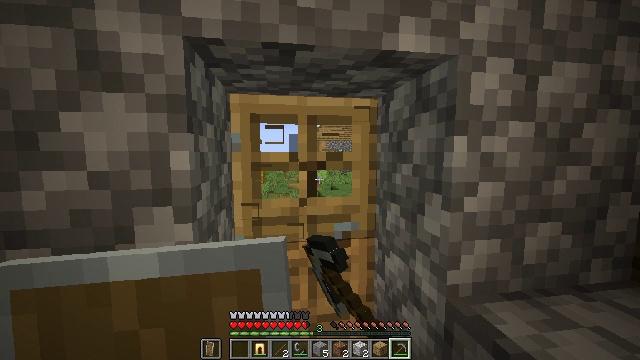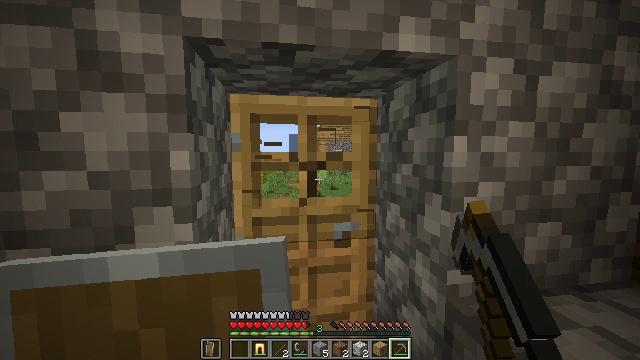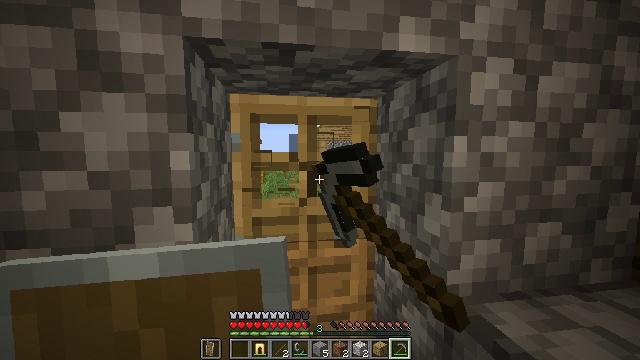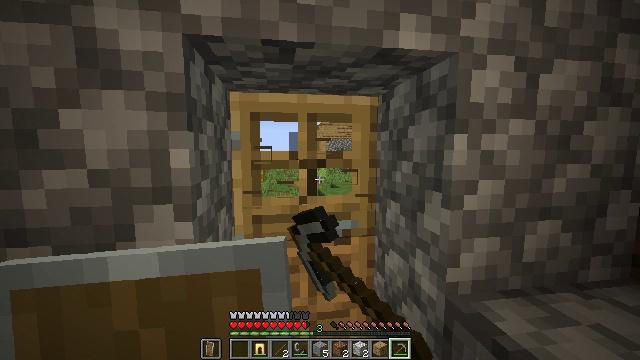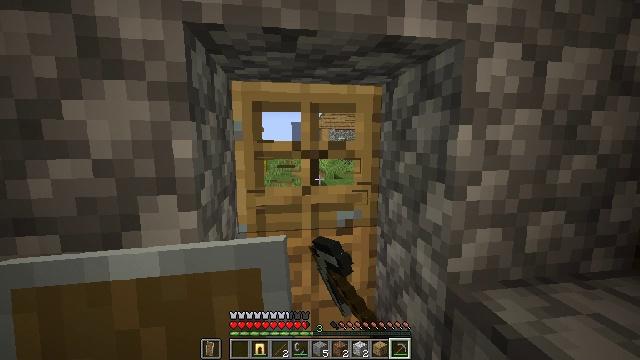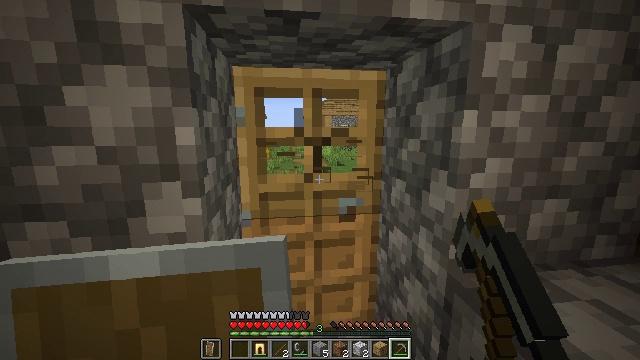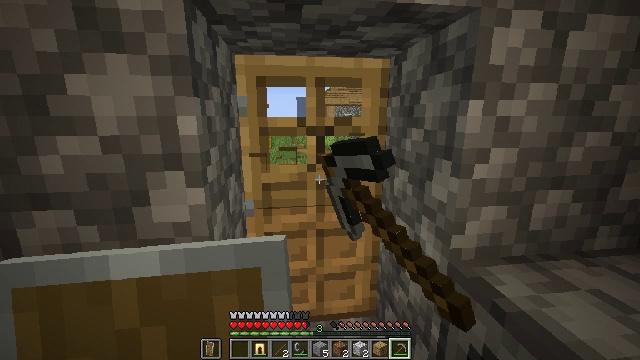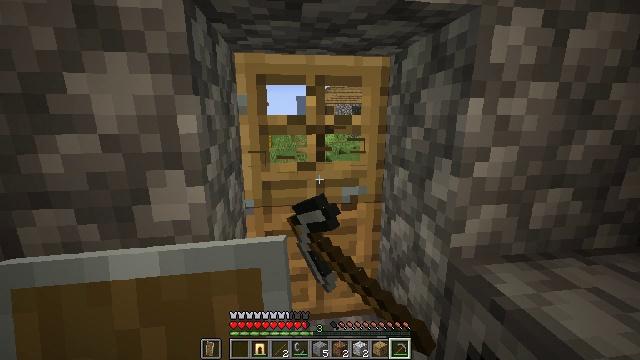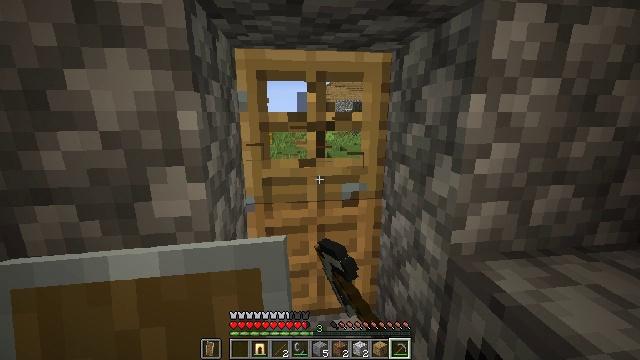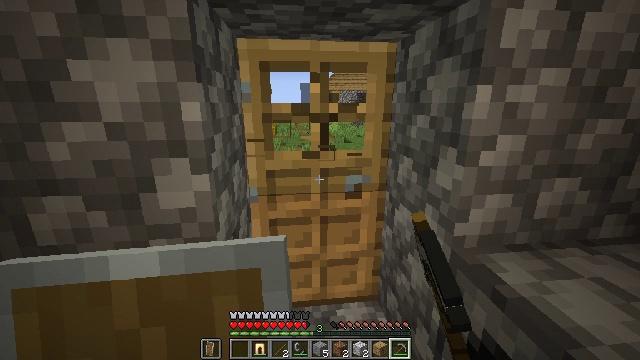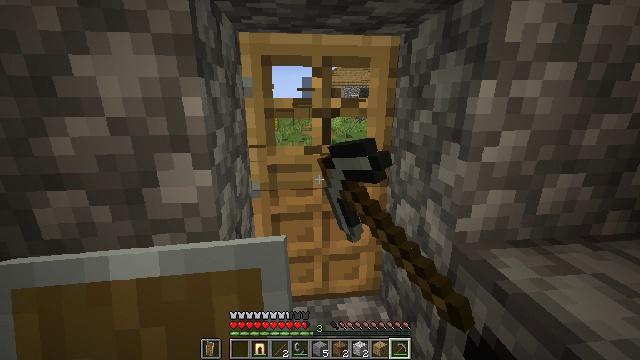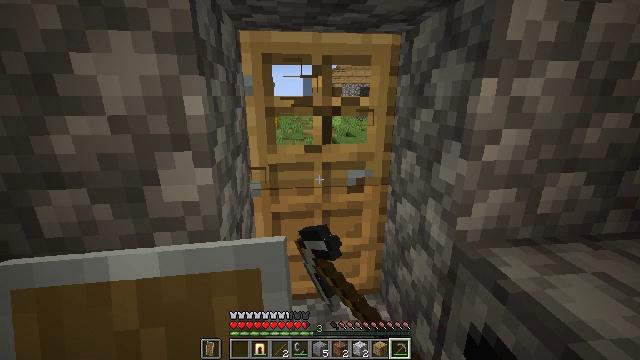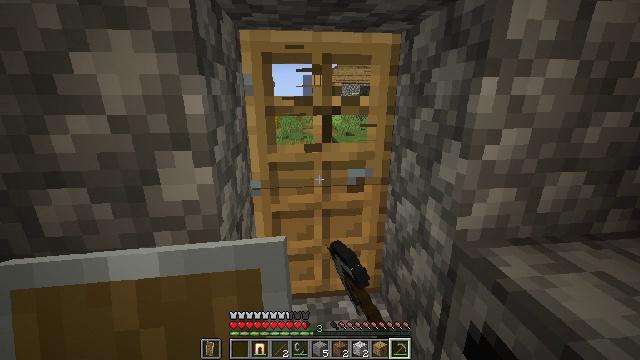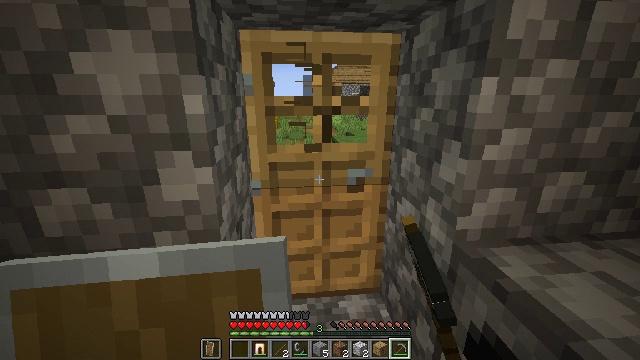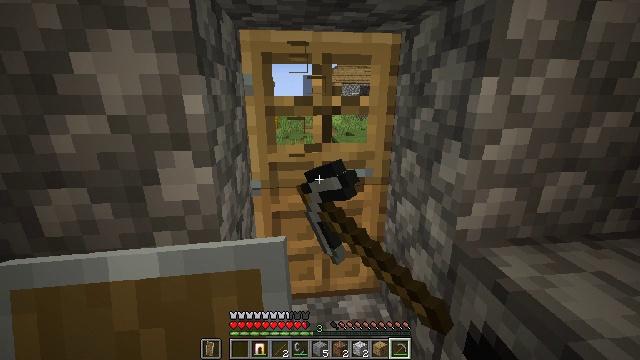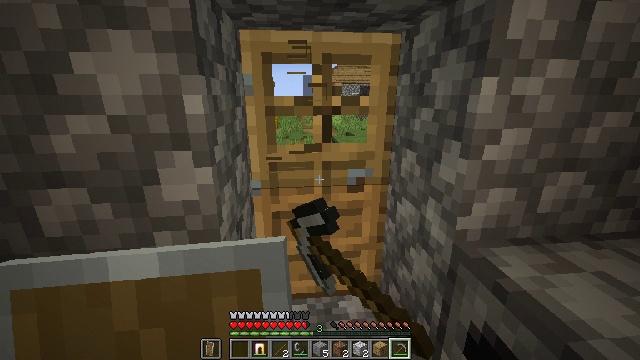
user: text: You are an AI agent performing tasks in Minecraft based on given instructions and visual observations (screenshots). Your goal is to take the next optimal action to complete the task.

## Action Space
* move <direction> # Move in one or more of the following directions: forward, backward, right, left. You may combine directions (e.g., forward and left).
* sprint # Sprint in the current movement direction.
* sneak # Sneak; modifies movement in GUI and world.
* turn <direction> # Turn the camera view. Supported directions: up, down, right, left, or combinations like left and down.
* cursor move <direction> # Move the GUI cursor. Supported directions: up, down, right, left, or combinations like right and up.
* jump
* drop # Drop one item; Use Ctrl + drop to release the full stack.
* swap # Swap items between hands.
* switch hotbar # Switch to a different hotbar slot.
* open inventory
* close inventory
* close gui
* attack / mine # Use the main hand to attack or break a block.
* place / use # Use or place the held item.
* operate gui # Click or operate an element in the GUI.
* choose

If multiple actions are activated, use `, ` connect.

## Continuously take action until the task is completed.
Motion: motion action
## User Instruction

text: Break the oak door to remove it.
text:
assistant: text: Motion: attack / mine
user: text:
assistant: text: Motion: attack / mine
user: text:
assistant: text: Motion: attack / mine
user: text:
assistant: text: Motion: turn down, attack / mine
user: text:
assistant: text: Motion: turn down, attack / mine
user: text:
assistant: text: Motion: turn down, attack / mine
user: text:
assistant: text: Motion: attack / mine
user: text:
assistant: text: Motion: attack / mine
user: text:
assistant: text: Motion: turn down, attack / mine
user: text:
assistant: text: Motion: turn down, attack / mine
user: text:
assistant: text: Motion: attack / mine
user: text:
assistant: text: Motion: attack / mine
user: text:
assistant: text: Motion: attack / mine
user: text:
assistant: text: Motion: attack / mine
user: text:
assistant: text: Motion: attack / mine
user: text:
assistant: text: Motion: attack / mine
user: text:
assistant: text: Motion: attack / mine
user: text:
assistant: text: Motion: attack / mine
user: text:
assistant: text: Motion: attack / mine
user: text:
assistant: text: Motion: attack / mine
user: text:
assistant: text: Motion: attack / mine
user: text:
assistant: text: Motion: attack / mine
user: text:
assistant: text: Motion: attack / mine
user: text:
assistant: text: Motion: attack / mine
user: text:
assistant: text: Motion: attack / mine
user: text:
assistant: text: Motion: attack / mine
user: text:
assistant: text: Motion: attack / mine
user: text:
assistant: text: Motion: attack / mine
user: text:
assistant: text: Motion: attack / mine
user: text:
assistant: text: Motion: attack / mine